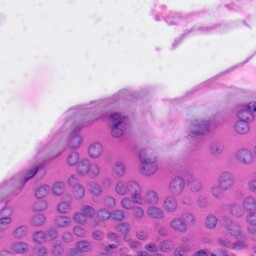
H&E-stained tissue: Skin